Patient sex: M
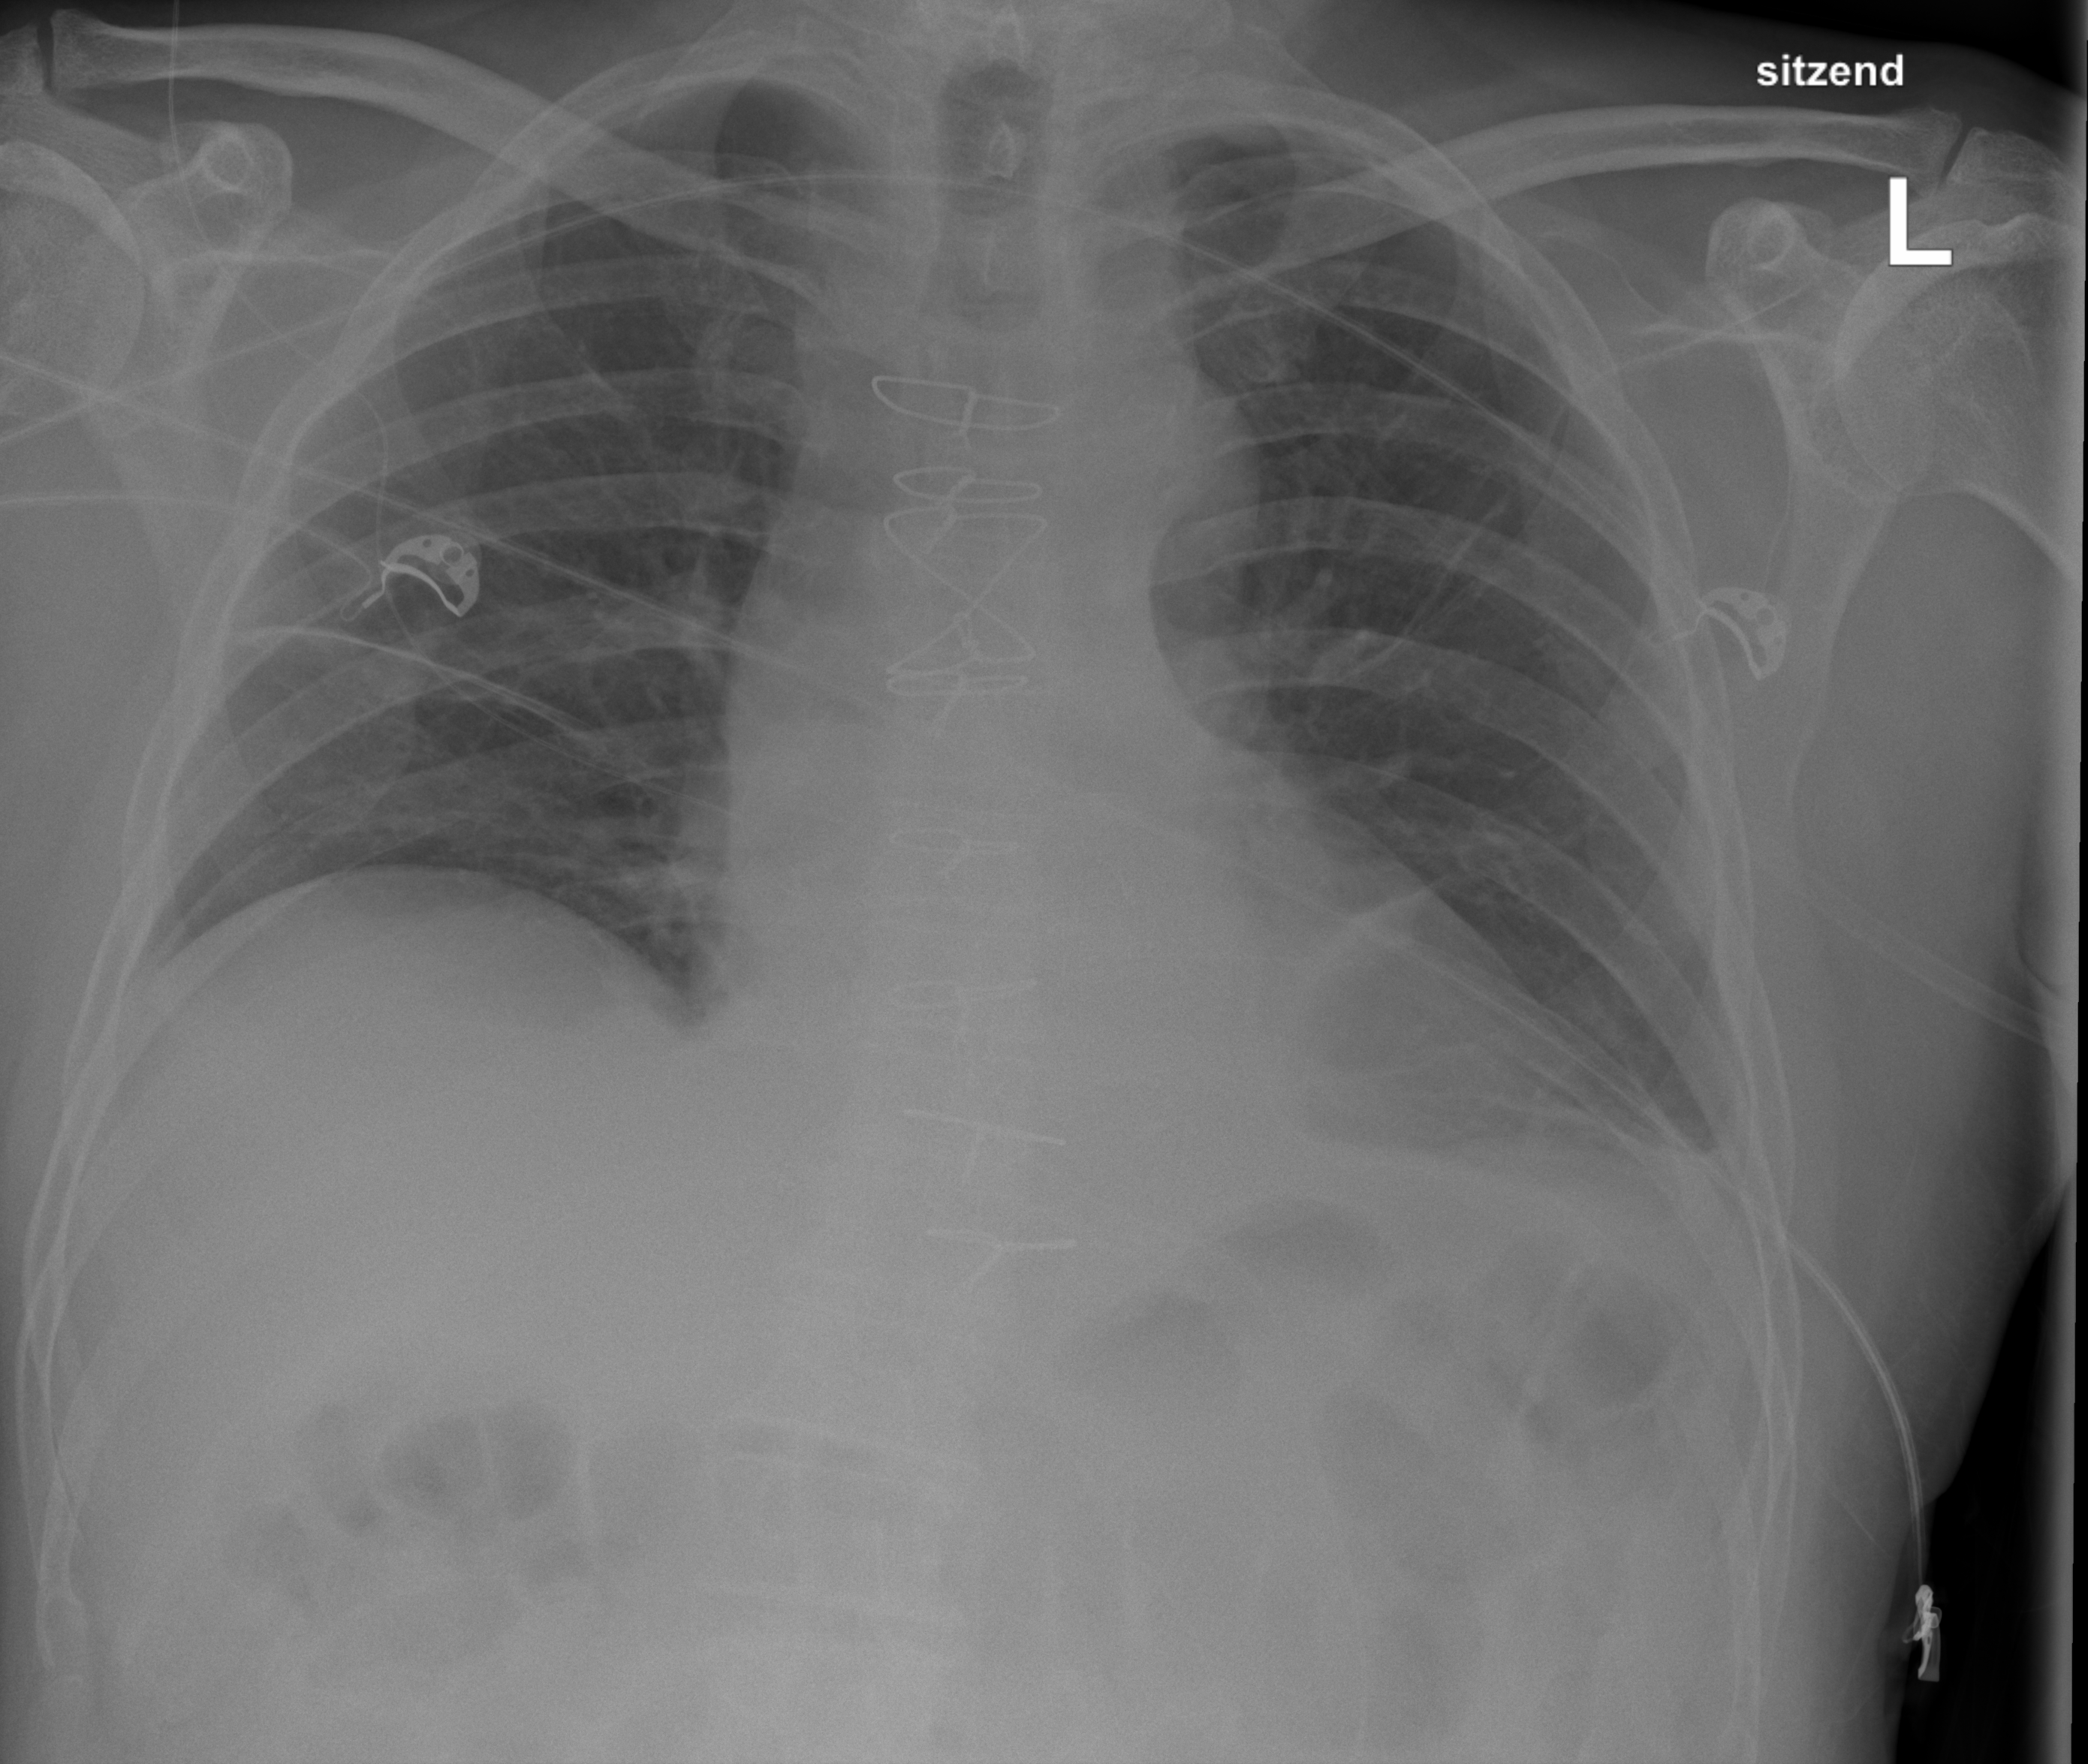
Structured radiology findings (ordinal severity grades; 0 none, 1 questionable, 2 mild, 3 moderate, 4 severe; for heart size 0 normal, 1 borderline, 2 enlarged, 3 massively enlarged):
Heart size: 1
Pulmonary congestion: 0
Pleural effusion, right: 1
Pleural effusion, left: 2
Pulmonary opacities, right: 0
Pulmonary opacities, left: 0
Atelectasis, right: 2
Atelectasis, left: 2